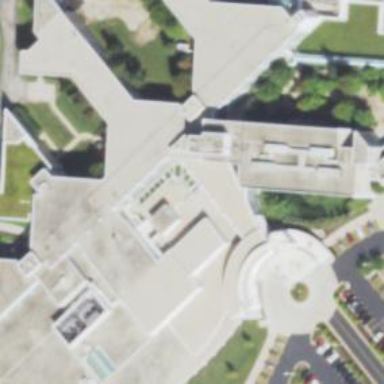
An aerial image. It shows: Hospital building.